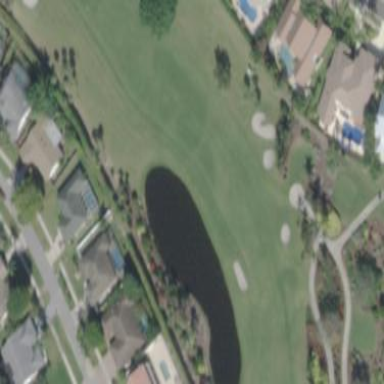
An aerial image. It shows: Scenic view of water hazard on golf course. The natural water feature adds beauty to the landscape.